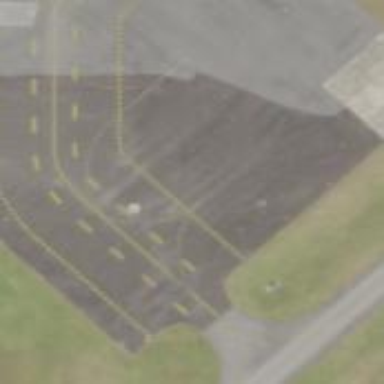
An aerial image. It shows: View of taxiway at the airport.